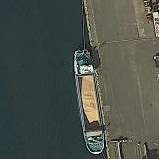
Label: Sand_carrier